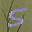
Label: 5